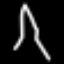
Label: The Eiffel Tower